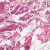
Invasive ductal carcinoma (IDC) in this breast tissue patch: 0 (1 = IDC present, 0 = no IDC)